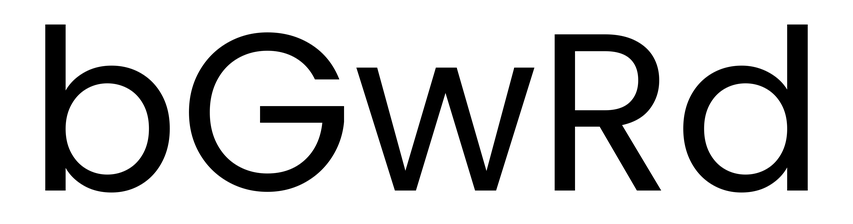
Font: Poppins-Regular